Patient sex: M
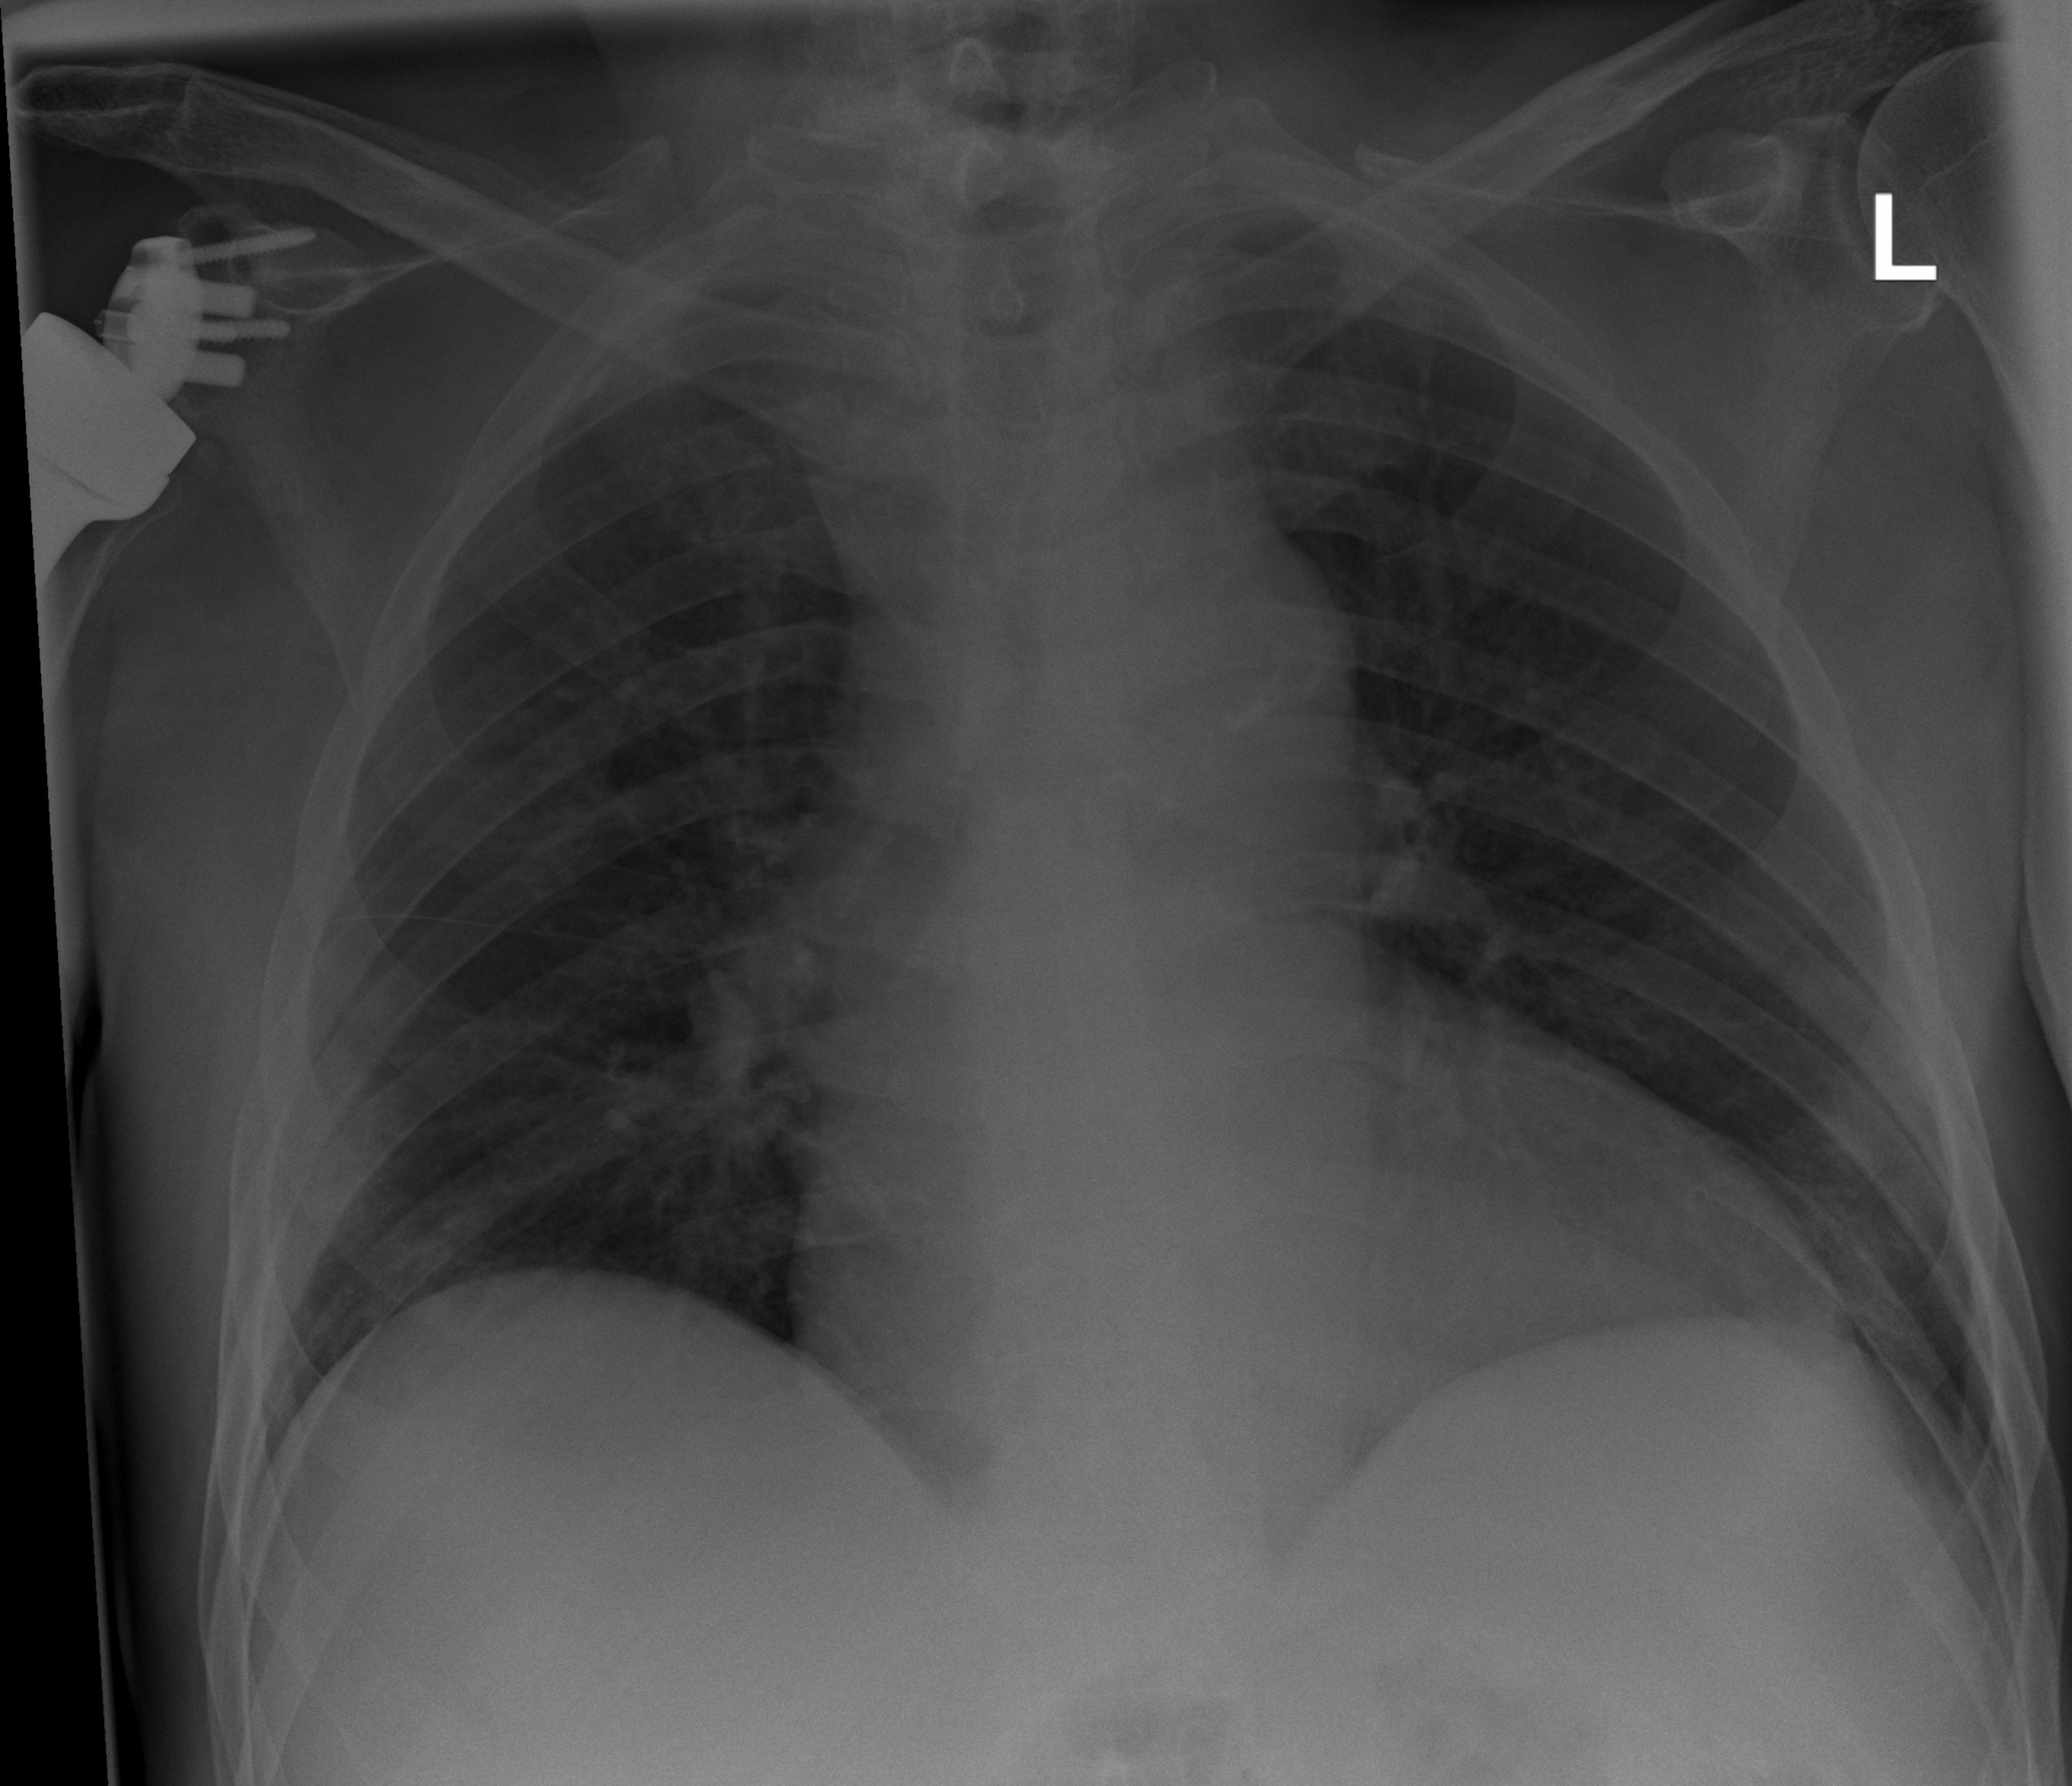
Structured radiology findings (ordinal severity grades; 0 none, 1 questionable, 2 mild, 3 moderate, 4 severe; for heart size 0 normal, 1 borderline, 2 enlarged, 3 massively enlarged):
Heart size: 2
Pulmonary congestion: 2
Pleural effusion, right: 0
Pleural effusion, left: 0
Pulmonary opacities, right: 1
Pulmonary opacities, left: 0
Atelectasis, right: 0
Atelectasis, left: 1